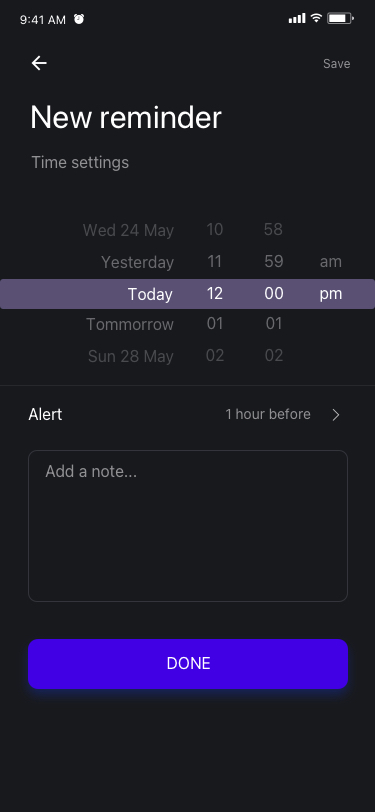
Text in this UI design:
New reminder
Time settings
Wed 24 May
Sun 28 May
Yesterday
Tommorrow
10
02
11
01
58
02
59
01
am
Today
12
00
pm
Alert
        $590.08
1 hour before
DONE
Add a note...
9:41 AM
Save